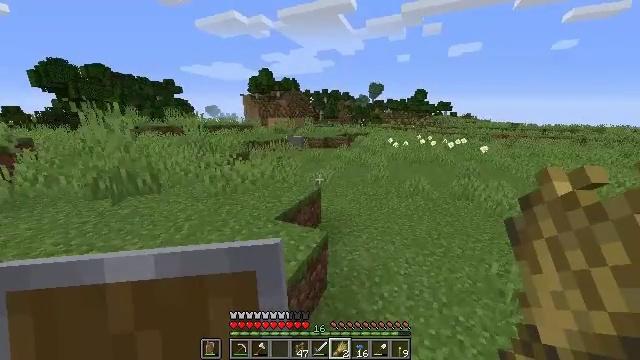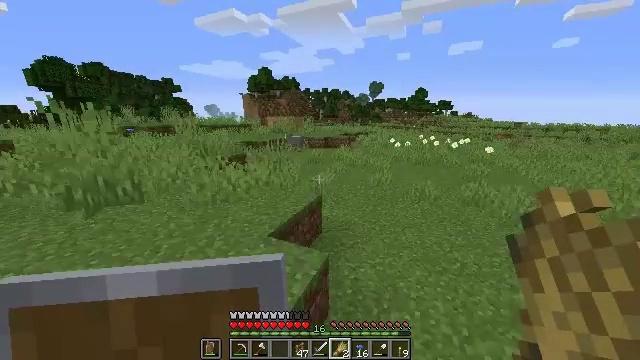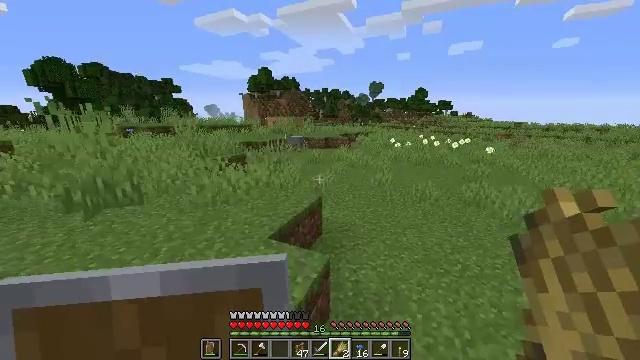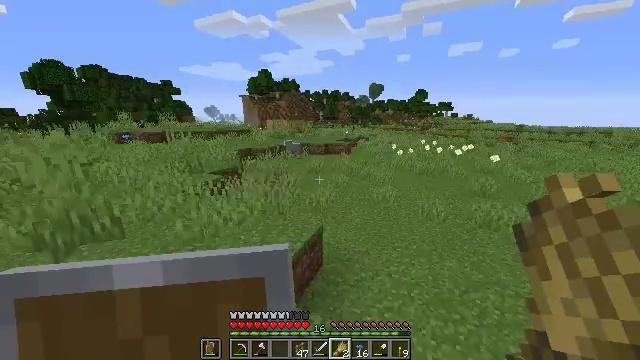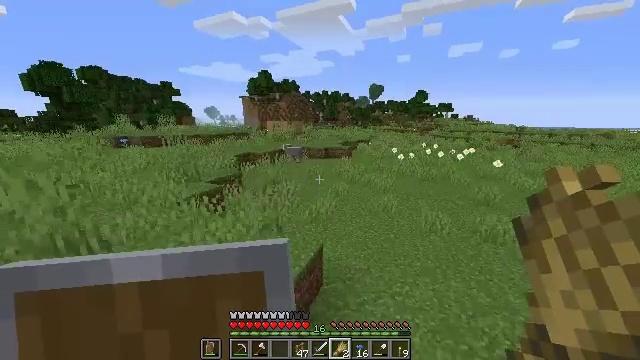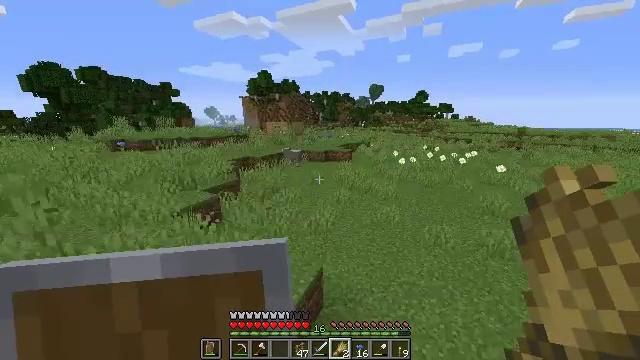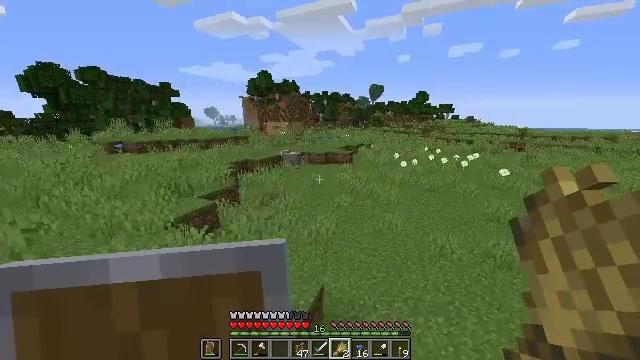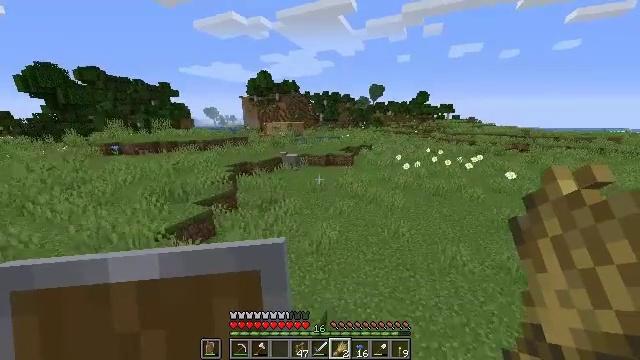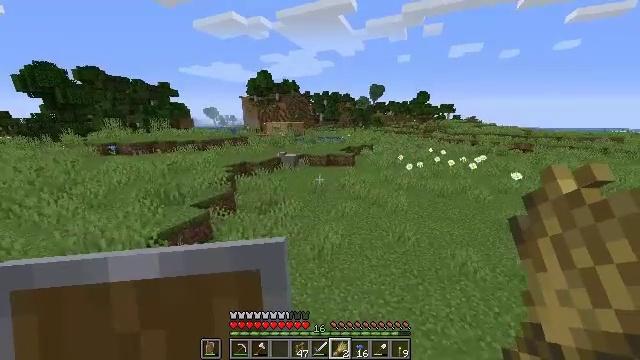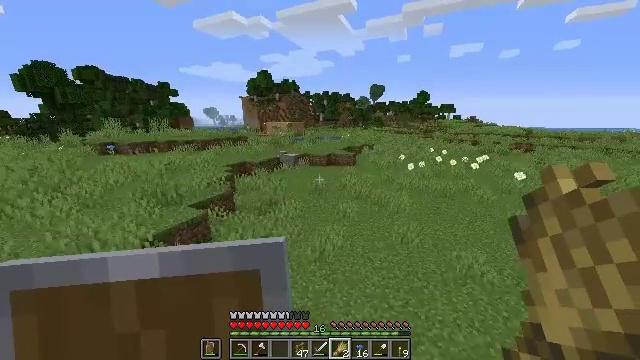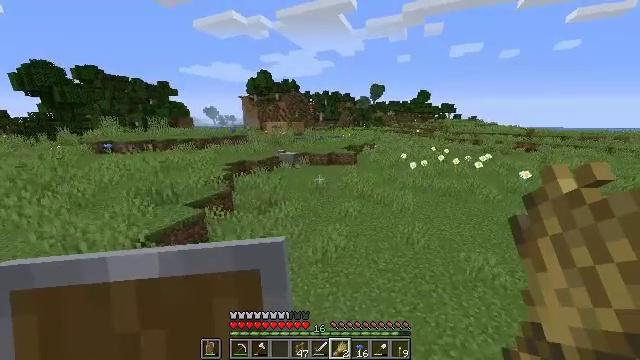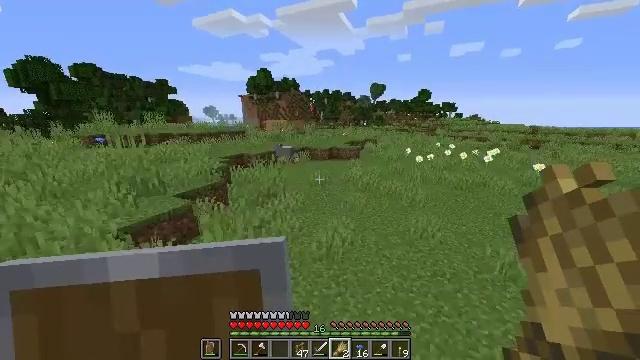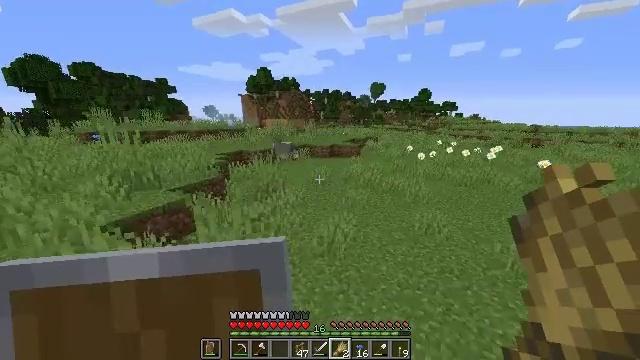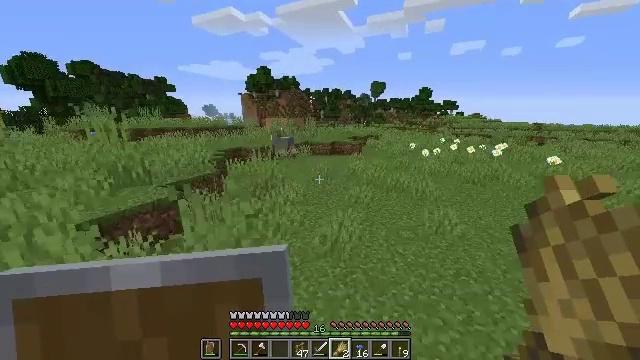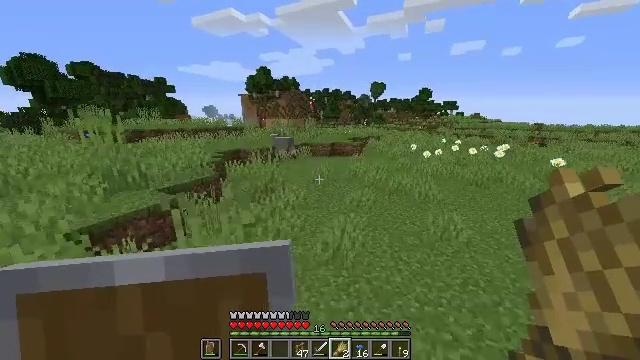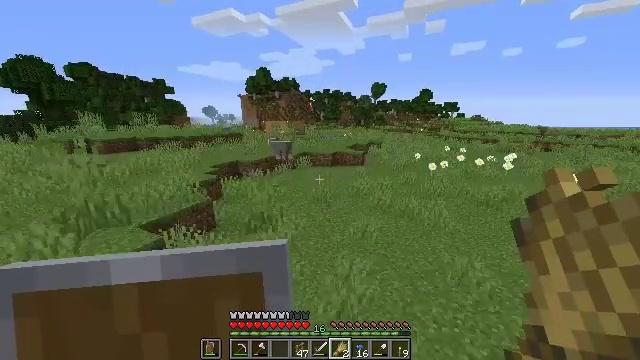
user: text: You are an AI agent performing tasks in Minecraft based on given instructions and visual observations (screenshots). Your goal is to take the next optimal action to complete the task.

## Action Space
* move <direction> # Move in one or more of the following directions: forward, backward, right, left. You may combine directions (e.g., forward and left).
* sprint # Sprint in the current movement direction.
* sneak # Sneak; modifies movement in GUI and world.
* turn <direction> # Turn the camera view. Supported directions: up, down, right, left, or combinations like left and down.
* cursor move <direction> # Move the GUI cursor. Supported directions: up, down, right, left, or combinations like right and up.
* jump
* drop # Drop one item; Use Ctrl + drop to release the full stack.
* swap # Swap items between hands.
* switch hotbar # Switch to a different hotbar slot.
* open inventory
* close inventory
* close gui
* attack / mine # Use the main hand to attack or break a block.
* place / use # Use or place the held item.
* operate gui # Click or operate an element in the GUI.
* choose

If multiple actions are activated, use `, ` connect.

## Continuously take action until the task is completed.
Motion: motion action
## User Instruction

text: Utilize the crafting table to create an iron hoe.
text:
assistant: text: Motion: move forward, jump
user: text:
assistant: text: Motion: move forward, jump
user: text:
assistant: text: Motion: move forward, jump
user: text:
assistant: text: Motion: move forward, jump
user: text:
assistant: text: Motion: move forward and move left, jump
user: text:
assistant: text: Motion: move forward and move left, jump
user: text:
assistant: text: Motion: move forward and move left, jump
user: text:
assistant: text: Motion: move forward and move left, jump
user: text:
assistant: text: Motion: move forward, jump
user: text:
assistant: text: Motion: move forward, jump
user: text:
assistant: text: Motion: move forward, jump
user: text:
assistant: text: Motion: move forward, jump
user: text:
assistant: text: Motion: move forward, jump
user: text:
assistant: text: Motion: move forward, jump
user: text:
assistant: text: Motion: move forward, jump
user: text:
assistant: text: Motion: move forward, jump
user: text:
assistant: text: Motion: move forward, jump
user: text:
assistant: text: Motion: move forward, jump
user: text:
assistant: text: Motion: move forward, jump
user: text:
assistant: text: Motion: move forward, jump
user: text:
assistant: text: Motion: move forward, jump
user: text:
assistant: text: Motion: move forward, jump
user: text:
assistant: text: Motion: move forward, jump
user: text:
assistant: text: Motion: move forward, jump
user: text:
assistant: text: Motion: move forward, jump
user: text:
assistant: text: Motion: move forward, jump
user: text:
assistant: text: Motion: move forward, jump
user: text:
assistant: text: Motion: move forward, jump
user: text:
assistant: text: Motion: move forward, jump
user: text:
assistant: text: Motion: move forward, jump